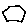
Label: hexagon